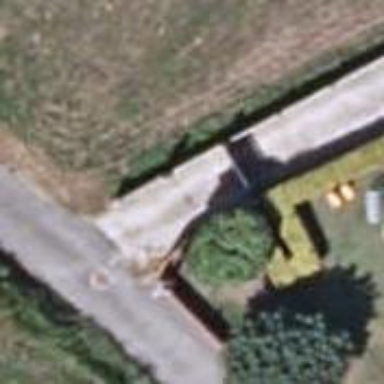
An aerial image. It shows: Gate.